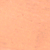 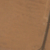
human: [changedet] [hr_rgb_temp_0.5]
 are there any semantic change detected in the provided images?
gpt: A wide vertical road appears on the right in the desert.